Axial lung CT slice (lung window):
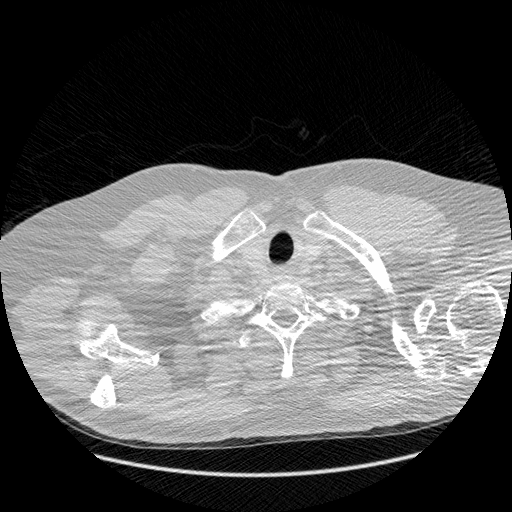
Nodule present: no